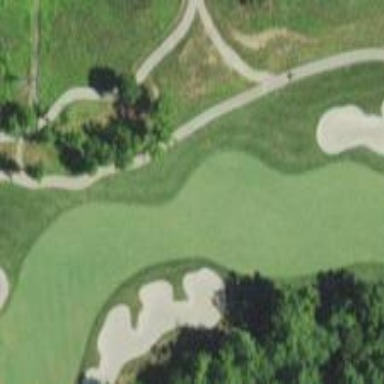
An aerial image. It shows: Area of rough grass used for golf.